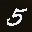
Label: 5